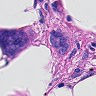
Metastatic tissue present: yes